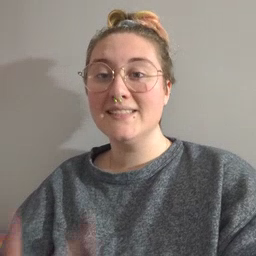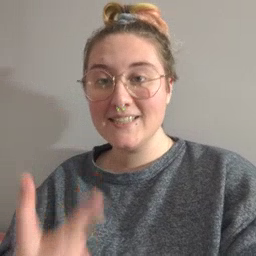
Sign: see